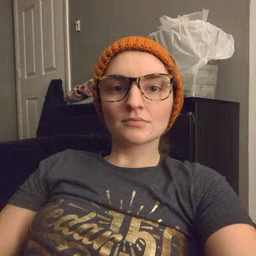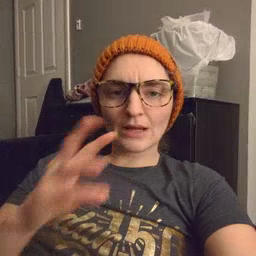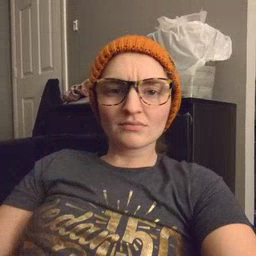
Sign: owie